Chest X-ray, AP view. Patient: 34 years old, sex M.
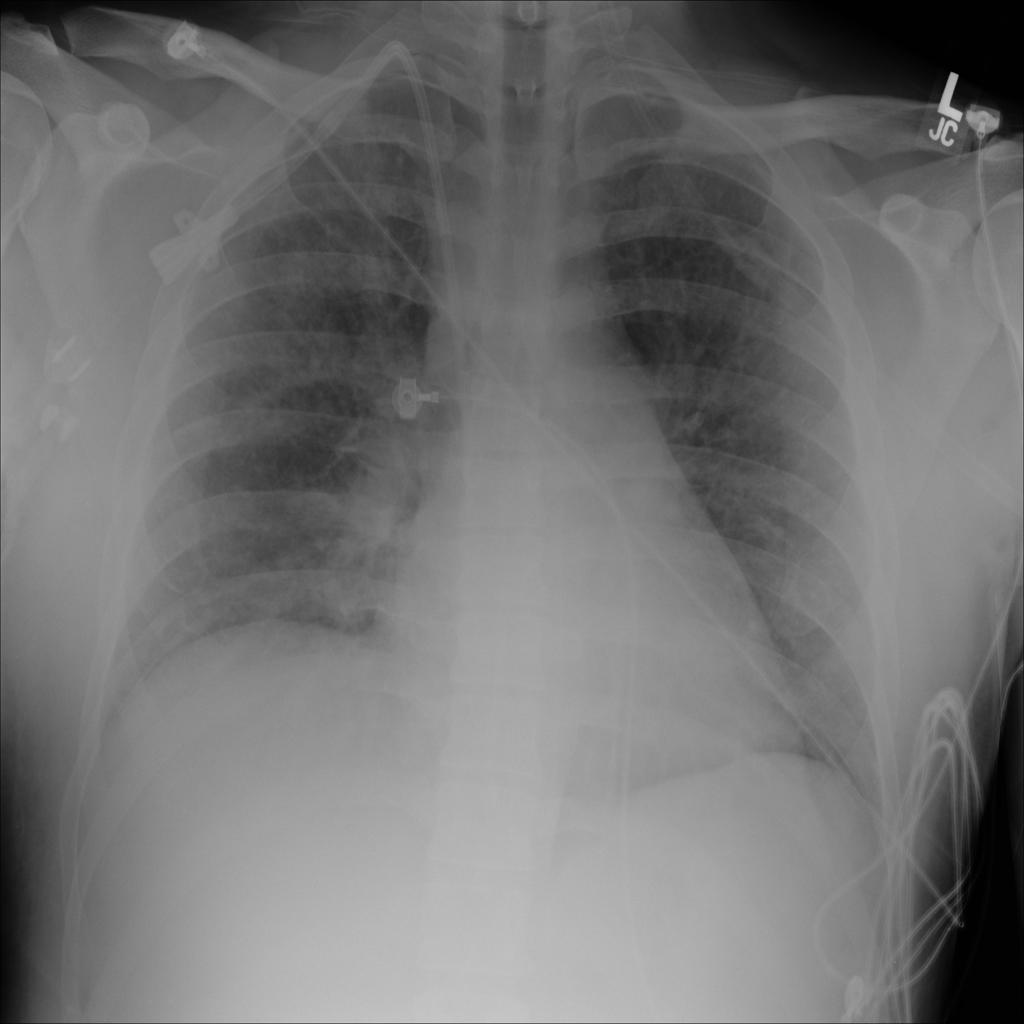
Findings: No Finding